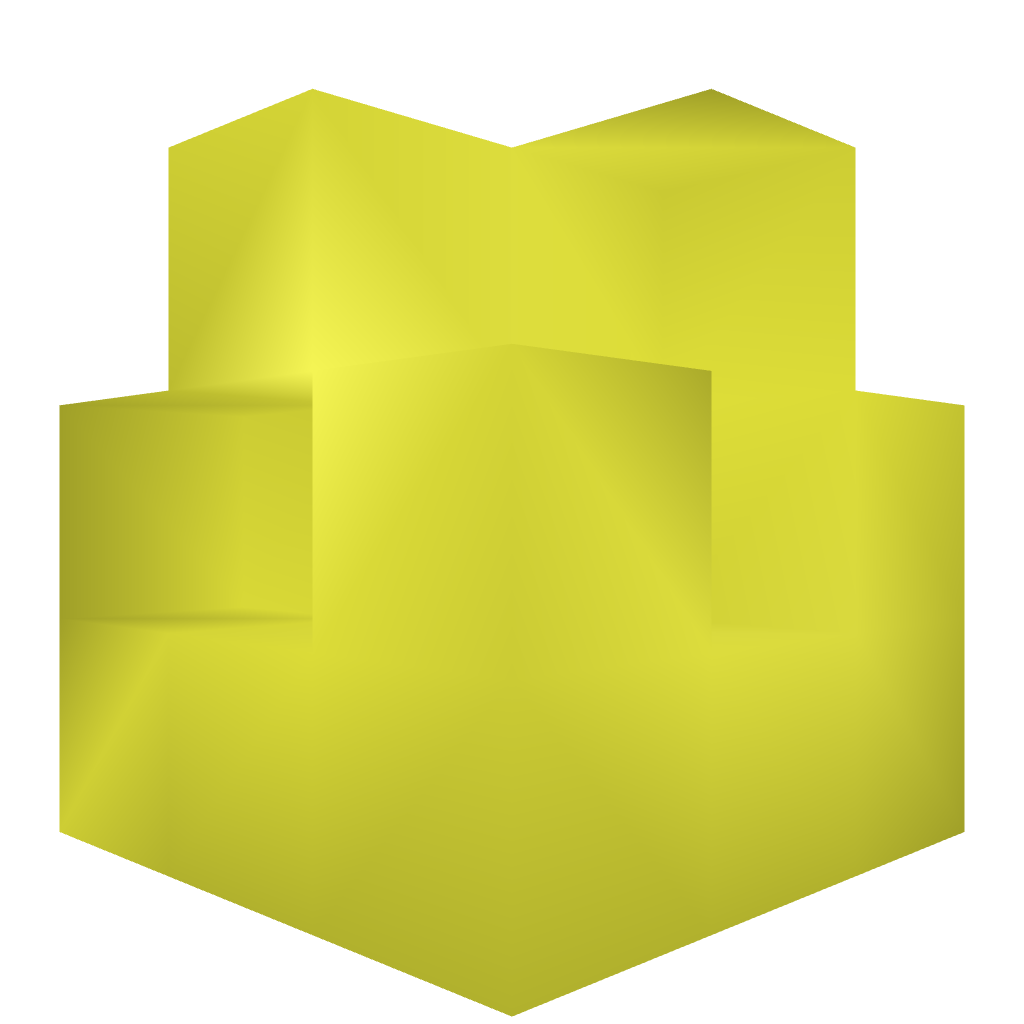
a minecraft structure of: Nether Reactor Light Piece bad low quality